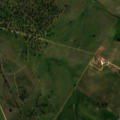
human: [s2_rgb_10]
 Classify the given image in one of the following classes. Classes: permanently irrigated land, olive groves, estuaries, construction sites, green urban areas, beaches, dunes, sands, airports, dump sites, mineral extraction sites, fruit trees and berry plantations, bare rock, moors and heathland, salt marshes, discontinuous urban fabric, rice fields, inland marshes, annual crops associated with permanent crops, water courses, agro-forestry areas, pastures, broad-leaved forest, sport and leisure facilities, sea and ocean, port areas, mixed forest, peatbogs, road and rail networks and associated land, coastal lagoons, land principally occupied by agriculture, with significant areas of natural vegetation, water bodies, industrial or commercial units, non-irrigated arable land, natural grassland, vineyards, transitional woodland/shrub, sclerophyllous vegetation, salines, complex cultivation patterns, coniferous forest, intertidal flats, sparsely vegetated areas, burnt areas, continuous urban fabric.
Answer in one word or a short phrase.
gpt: non-irrigated arable land, pastures, agro-forestry areas